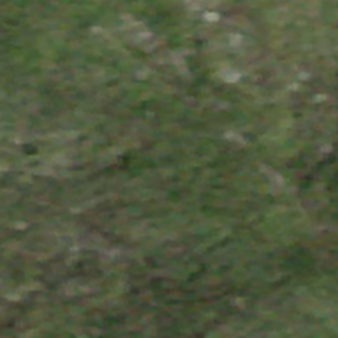
Label: other